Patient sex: F
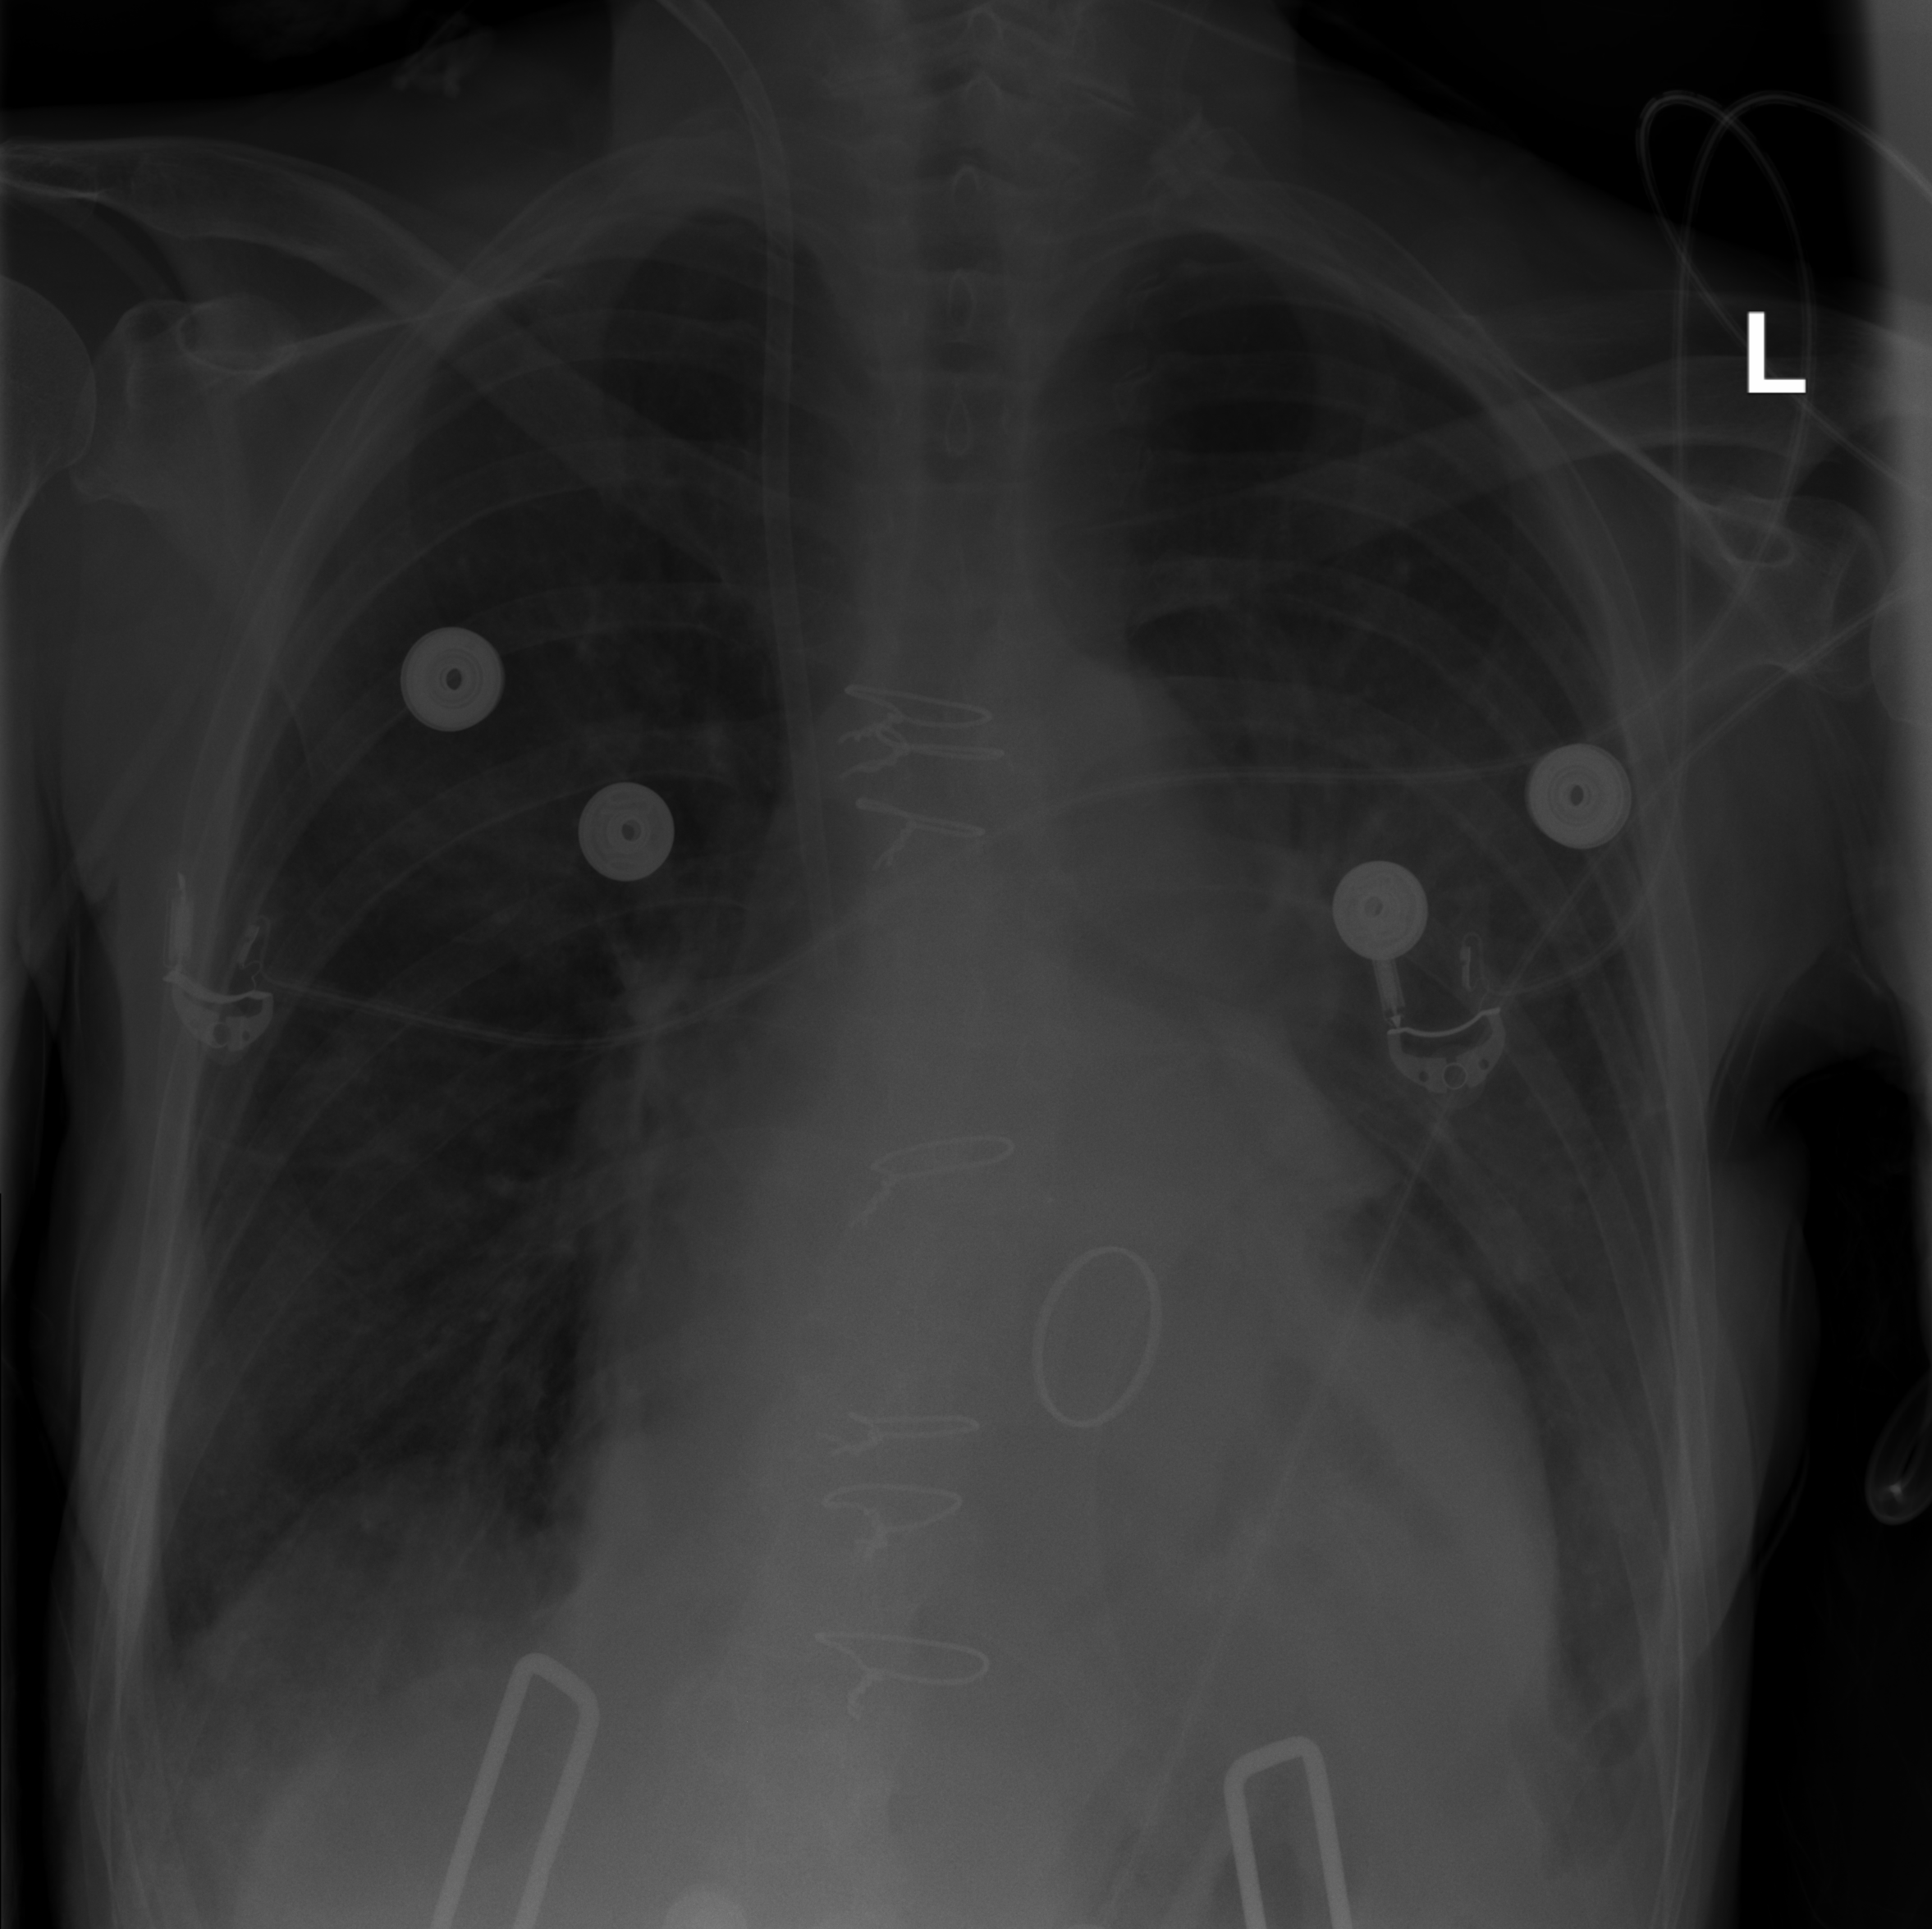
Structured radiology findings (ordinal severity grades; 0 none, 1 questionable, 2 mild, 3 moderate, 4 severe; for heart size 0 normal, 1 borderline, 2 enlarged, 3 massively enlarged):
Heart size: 2
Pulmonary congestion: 0
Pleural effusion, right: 1
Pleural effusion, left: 2
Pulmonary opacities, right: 0
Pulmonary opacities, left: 0
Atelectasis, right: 1
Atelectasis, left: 2